Question: I am making a gnuplot animation of a satellite going around a planet. My task is to display it's XY trajectory and associated values of velocity and energy versus time. I know how to plot the path, but I've been having problems displaying velocity etc.
the code below does the following:
satellite track and time steps -- column 3:4;
satellite position -- column 3:4;
planet position -- column 6:7.
'''
do for [n=0:int(STATS_records)] {
plot "sat.dat" u 3:4 every ::0::n w lp ls 2 t sprintf("steps=%i", n), "sat.dat" u 3:4 every ::n::n w lp ls 4 notitle, "sat.dat" u 6:7 every ::0::n w lp ls 3 notitle ,
}
'''
How do I display the associated velocity values for each sprintf ? The velocity values are in column 5. Thank you everyone in advance.

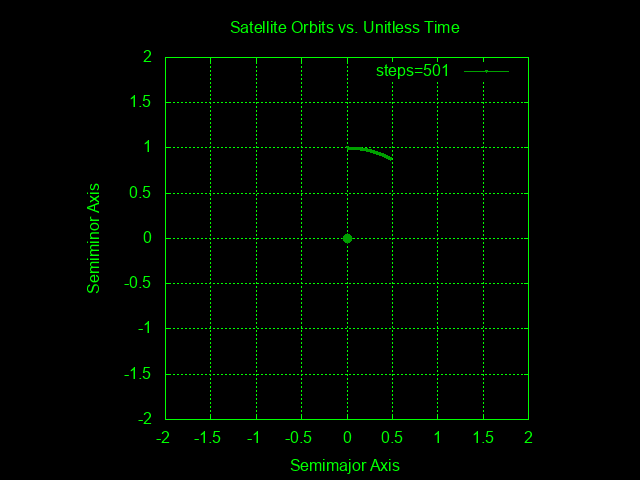
Answer: It seems that you want to put everything in the "key" (legend), but another option is to use labels, which can be easily placed arbitrarily. There are labels you can place one at a time (with 'set label') and 'with labels' for plotting with actual labels. Don't get them confused.
Your main issue seems to be how to pull out the velocity value from column 5. My first instinct (which is quite hacky) is to use some external program, like 'awk':
'''
v = system(sprintf("awk 'NR==%d{print $5}' '%s'", n+1, infile))
set label 1 sprintf("v=%.3f", v+0) at screen 0.2,0.9
'''
This is also an example of a label (named '1'). The 'screen' keyword means screen-relative rather than graph-relative. Putting this inside your 'for' loop will reassign label '1' every iteration, so it overwrites the label from the previous iteration. Not using this '1' will just plop another label on top of the last one, so it would get messy.
Using an external command line like this isn't very portable. (I don't think it would work on Windows.) I saw <URL> that shows how to pull a value from a specific row and column of a file. The problem I had with using this is that 'stats' implicitly filters according to whatever 'xrange' is set. When making animations like this, I've noticed that the camera can jump around too much from autoranging, so it's nice to have tight control over the plotting range. Defining an 'xrange' at the top of the file interfered with a subsequent 'stats' command to read a velocity value.
You can, however, specify a range for 'stats' (before the file name, such as 'stats [*:*] infile'). But I had issues using this in combination with a predefined 'xrange' based for position. I found that it did work if I specify the desired plotting range on the 'plot' line instead of a 'set xrange'. Here is another (full script) version using only gnuplot:
'''
set terminal pngcairo
infile = 'anim.dat'
stats infile using 3:4 name 'data' nooutput
set key font 'Courier'
do for [n=0:data_records-1] {
set output sprintf('frame-%03d.png', n)
stats [*:*] infile every ::n::n using 5 name 'velocity' nooutput
plot [data_min_x:1.1*data_max_x][data_min_y:1.1*data_max_y] infile u 3:4 every ::0::n w linespoints ls 2 t sprintf("steps =%6d
velocity =%6.3f", n, velocity_min), '' u 3:4 every ::n::n w points pt 7 ps 3 notitle
}
'''
Notice that you could easily change this to a 'set label' if you want. Another option is to plot
'''
'' u (x):(y):5 every ::n::n w labels
'''
to place a label at graph position (,).
<URL>
I don't have your data, but I made my own file with what I hope is a similar format to yours:
'''
0 0.0 0.0 0.0 <PHONE> 0.625
1 0.05 0.05 0.02375 <PHONE> 0.625
2 0.1 0.1 0.045 <PHONE> 0.625
3 0.15 0.15 0.06375 <PHONE> 0.625
4 0.2 0.2 0.08 <PHONE> 0.625
5 0.25 0.25 0.09375 <PHONE> 0.625
6 0.3 0.3 0.105 <PHONE> 0.625
7 0.35 0.35 0.11375 <PHONE> 0.625
8 0.4 0.4 0.12 <PHONE> 0.625
9 0.45 0.45 0.12375 <PHONE> 0.625
10 0.5 0.5 0.125 1.0 0.625
11 0.55 0.55 0.12375 <PHONE> 0.625
12 0.6 0.6 0.12 <PHONE> 0.625
13 0.65 0.65 0.11375 <PHONE> 0.625
14 0.7 0.7 0.105 <PHONE> 0.625
15 0.75 0.75 0.09375 <PHONE> 0.625
16 0.8 0.8 0.08 <PHONE> 0.625
17 0.85 0.85 0.06375 <PHONE> 0.625
18 0.9 0.9 0.045 <PHONE> 0.625
19 0.95 0.95 0.02375 <PHONE> 0.625
'''